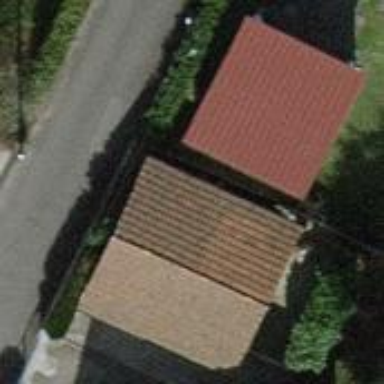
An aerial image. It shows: View of roof of building.